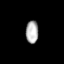
Tissue: lung
Cell type: Endothelial cells
Senescence score: 0.6679
Nuclear area (px): 284
Mean DAPI intensity: 171.87